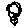
Label: flower